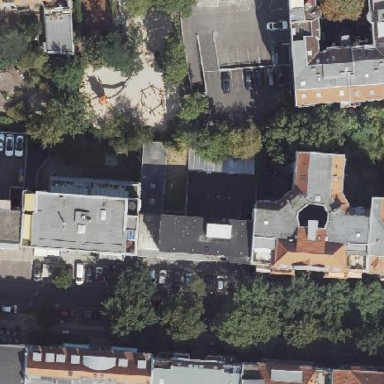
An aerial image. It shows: Image showing building with apartments.